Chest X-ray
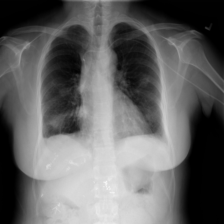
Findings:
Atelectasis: negative
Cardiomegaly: negative
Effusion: negative
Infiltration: negative
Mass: positive
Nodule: negative
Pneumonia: negative
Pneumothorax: negative
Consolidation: positive
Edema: negative
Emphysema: negative
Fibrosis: negative
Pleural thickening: negative
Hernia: negative